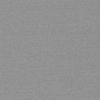
Label: dusty